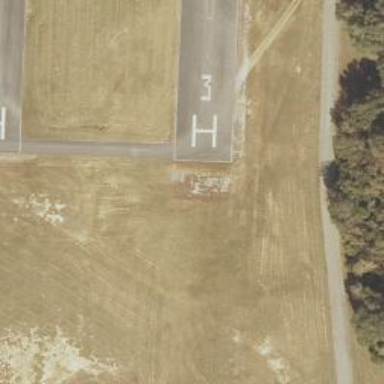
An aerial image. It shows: Runway surface made of asphalt at airport.